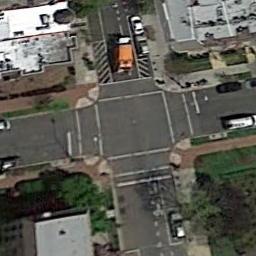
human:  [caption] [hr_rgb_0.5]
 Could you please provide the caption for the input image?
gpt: There are several moving vehicles on the road at the intersection, With many buildings and some trees around the intersection .

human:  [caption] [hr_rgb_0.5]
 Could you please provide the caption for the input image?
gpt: There are cars in every direction at the intersection .

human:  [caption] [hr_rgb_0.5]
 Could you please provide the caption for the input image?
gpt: There are many buildings of different shapes and sizes beside the intersection .

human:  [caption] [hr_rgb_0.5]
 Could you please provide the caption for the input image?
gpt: An intersection with normal traffic is between some buildings and a green area .

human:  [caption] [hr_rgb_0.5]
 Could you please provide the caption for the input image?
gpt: There are some buildings and green trees beside the intersection .